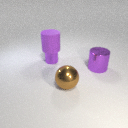
large brown metal sphere to the right of small purple metal cylinder